Interaction volume radius: 5 \u00c5
Interaction volume height: 35 \u00c5
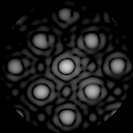
Disorder parameter: 0.07833